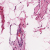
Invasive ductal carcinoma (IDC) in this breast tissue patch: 0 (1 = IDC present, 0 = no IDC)